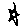
Label: star